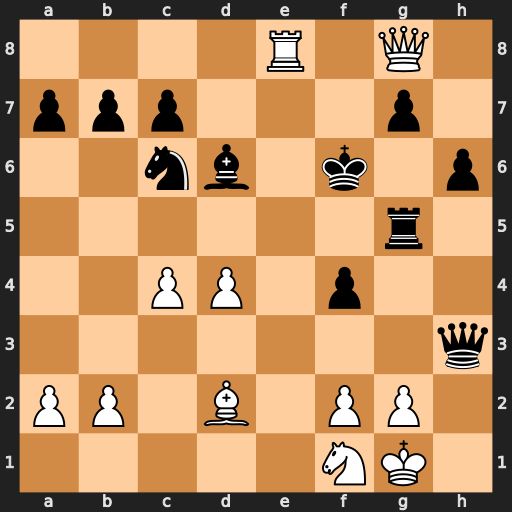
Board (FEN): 4R1Q1/ppp3p1/2nb1k1p/6r1/2PP1p2/7q/PP1B1PP1/5NK1
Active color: w
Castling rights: -
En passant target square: -
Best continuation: Ng3 Rxg3 fxg3